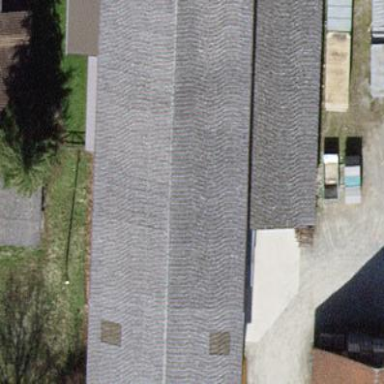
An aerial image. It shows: Gabled roof on farm auxiliary building.